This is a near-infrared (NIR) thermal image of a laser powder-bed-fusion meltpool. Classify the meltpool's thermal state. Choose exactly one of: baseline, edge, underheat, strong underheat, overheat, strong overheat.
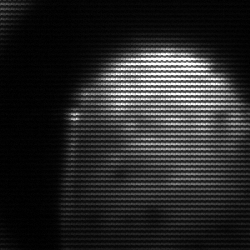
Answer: edge